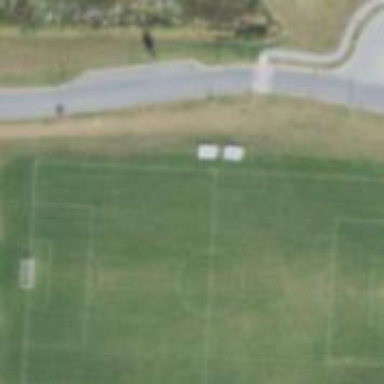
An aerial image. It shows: Soccer pitch for leisure land activities.